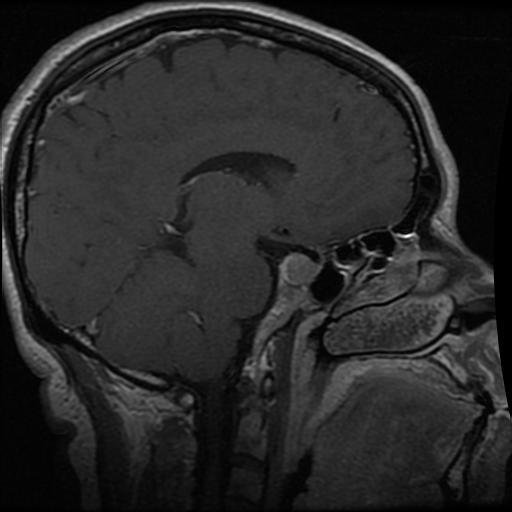
Label: pituitary